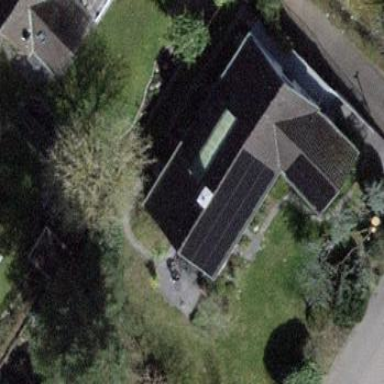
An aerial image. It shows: Building with tile roof.